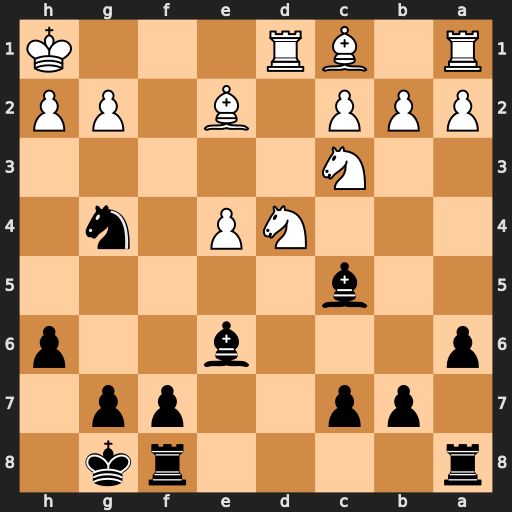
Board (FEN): r4rk1/1pp2pp1/p3b2p/2b5/3NP1n1/2N5/PPP1B1PP/R1BR3K
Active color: b
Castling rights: -
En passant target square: -
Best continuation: Nf2+ Kg1 Nxd1 Nxd1 Bxd4+